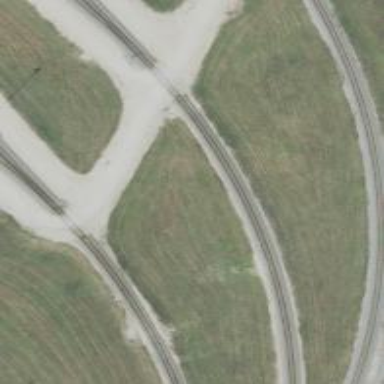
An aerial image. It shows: Railway yard used for servicing trains.